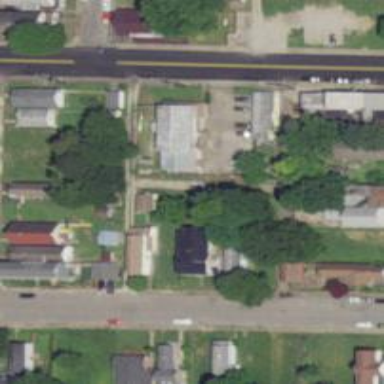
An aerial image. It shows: Alley classified as service road.